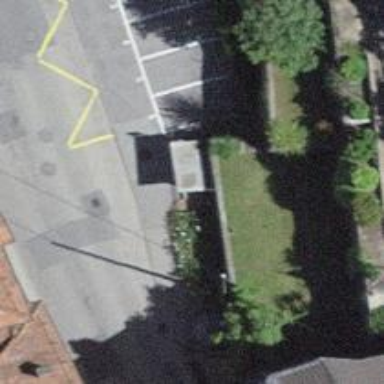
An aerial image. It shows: Bus stop with shelter. It is platform for public transport.